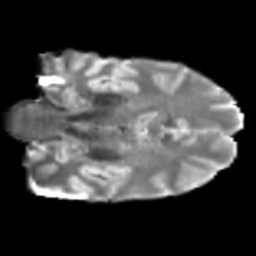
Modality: T2w
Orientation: coronal
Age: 46
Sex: male
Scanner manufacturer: siemens
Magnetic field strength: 3 T
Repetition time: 5 s
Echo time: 0.092 s